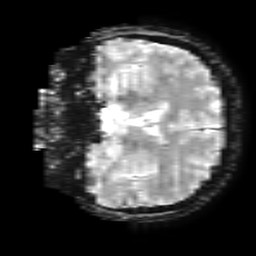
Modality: T2starw
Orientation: coronal
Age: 32
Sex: male
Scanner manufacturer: ge
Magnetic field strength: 3 T
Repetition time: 0.65 s
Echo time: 0.02 s